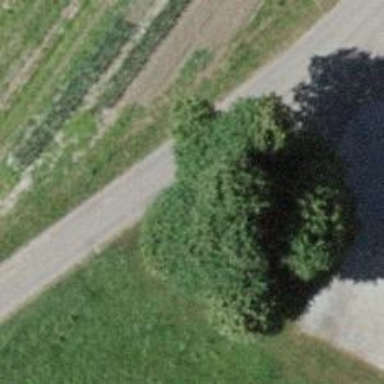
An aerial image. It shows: Brown bench.